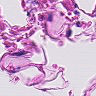
Metastatic tissue present: no